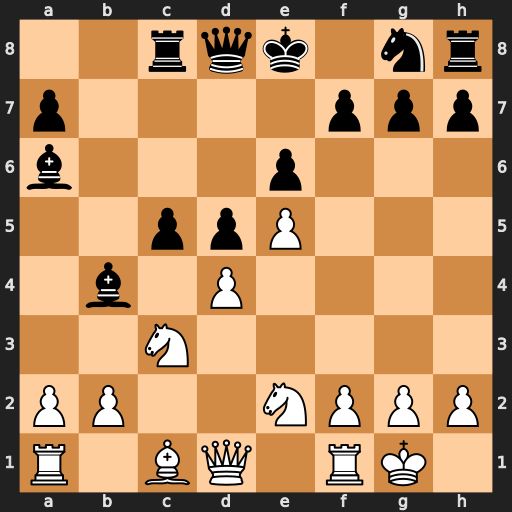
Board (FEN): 2rqk1nr/p4ppp/b3p3/2ppP3/1b1P4/2N5/PP2NPPP/R1BQ1RK1
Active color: w
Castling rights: k
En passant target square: -
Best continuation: Qa4+ Qd7 Qxa6